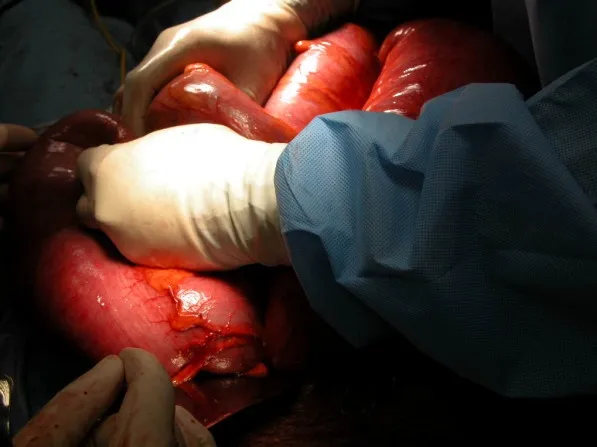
Dilatation of the sigmoid during the cesarean section delivery.
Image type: medical_photograph (other_medical_photograph)